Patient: sex M, age 35
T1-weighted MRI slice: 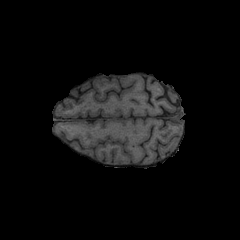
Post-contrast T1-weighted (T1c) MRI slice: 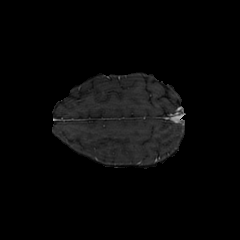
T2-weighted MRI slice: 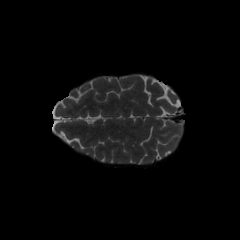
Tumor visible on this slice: no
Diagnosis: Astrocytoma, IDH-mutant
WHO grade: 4